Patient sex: M
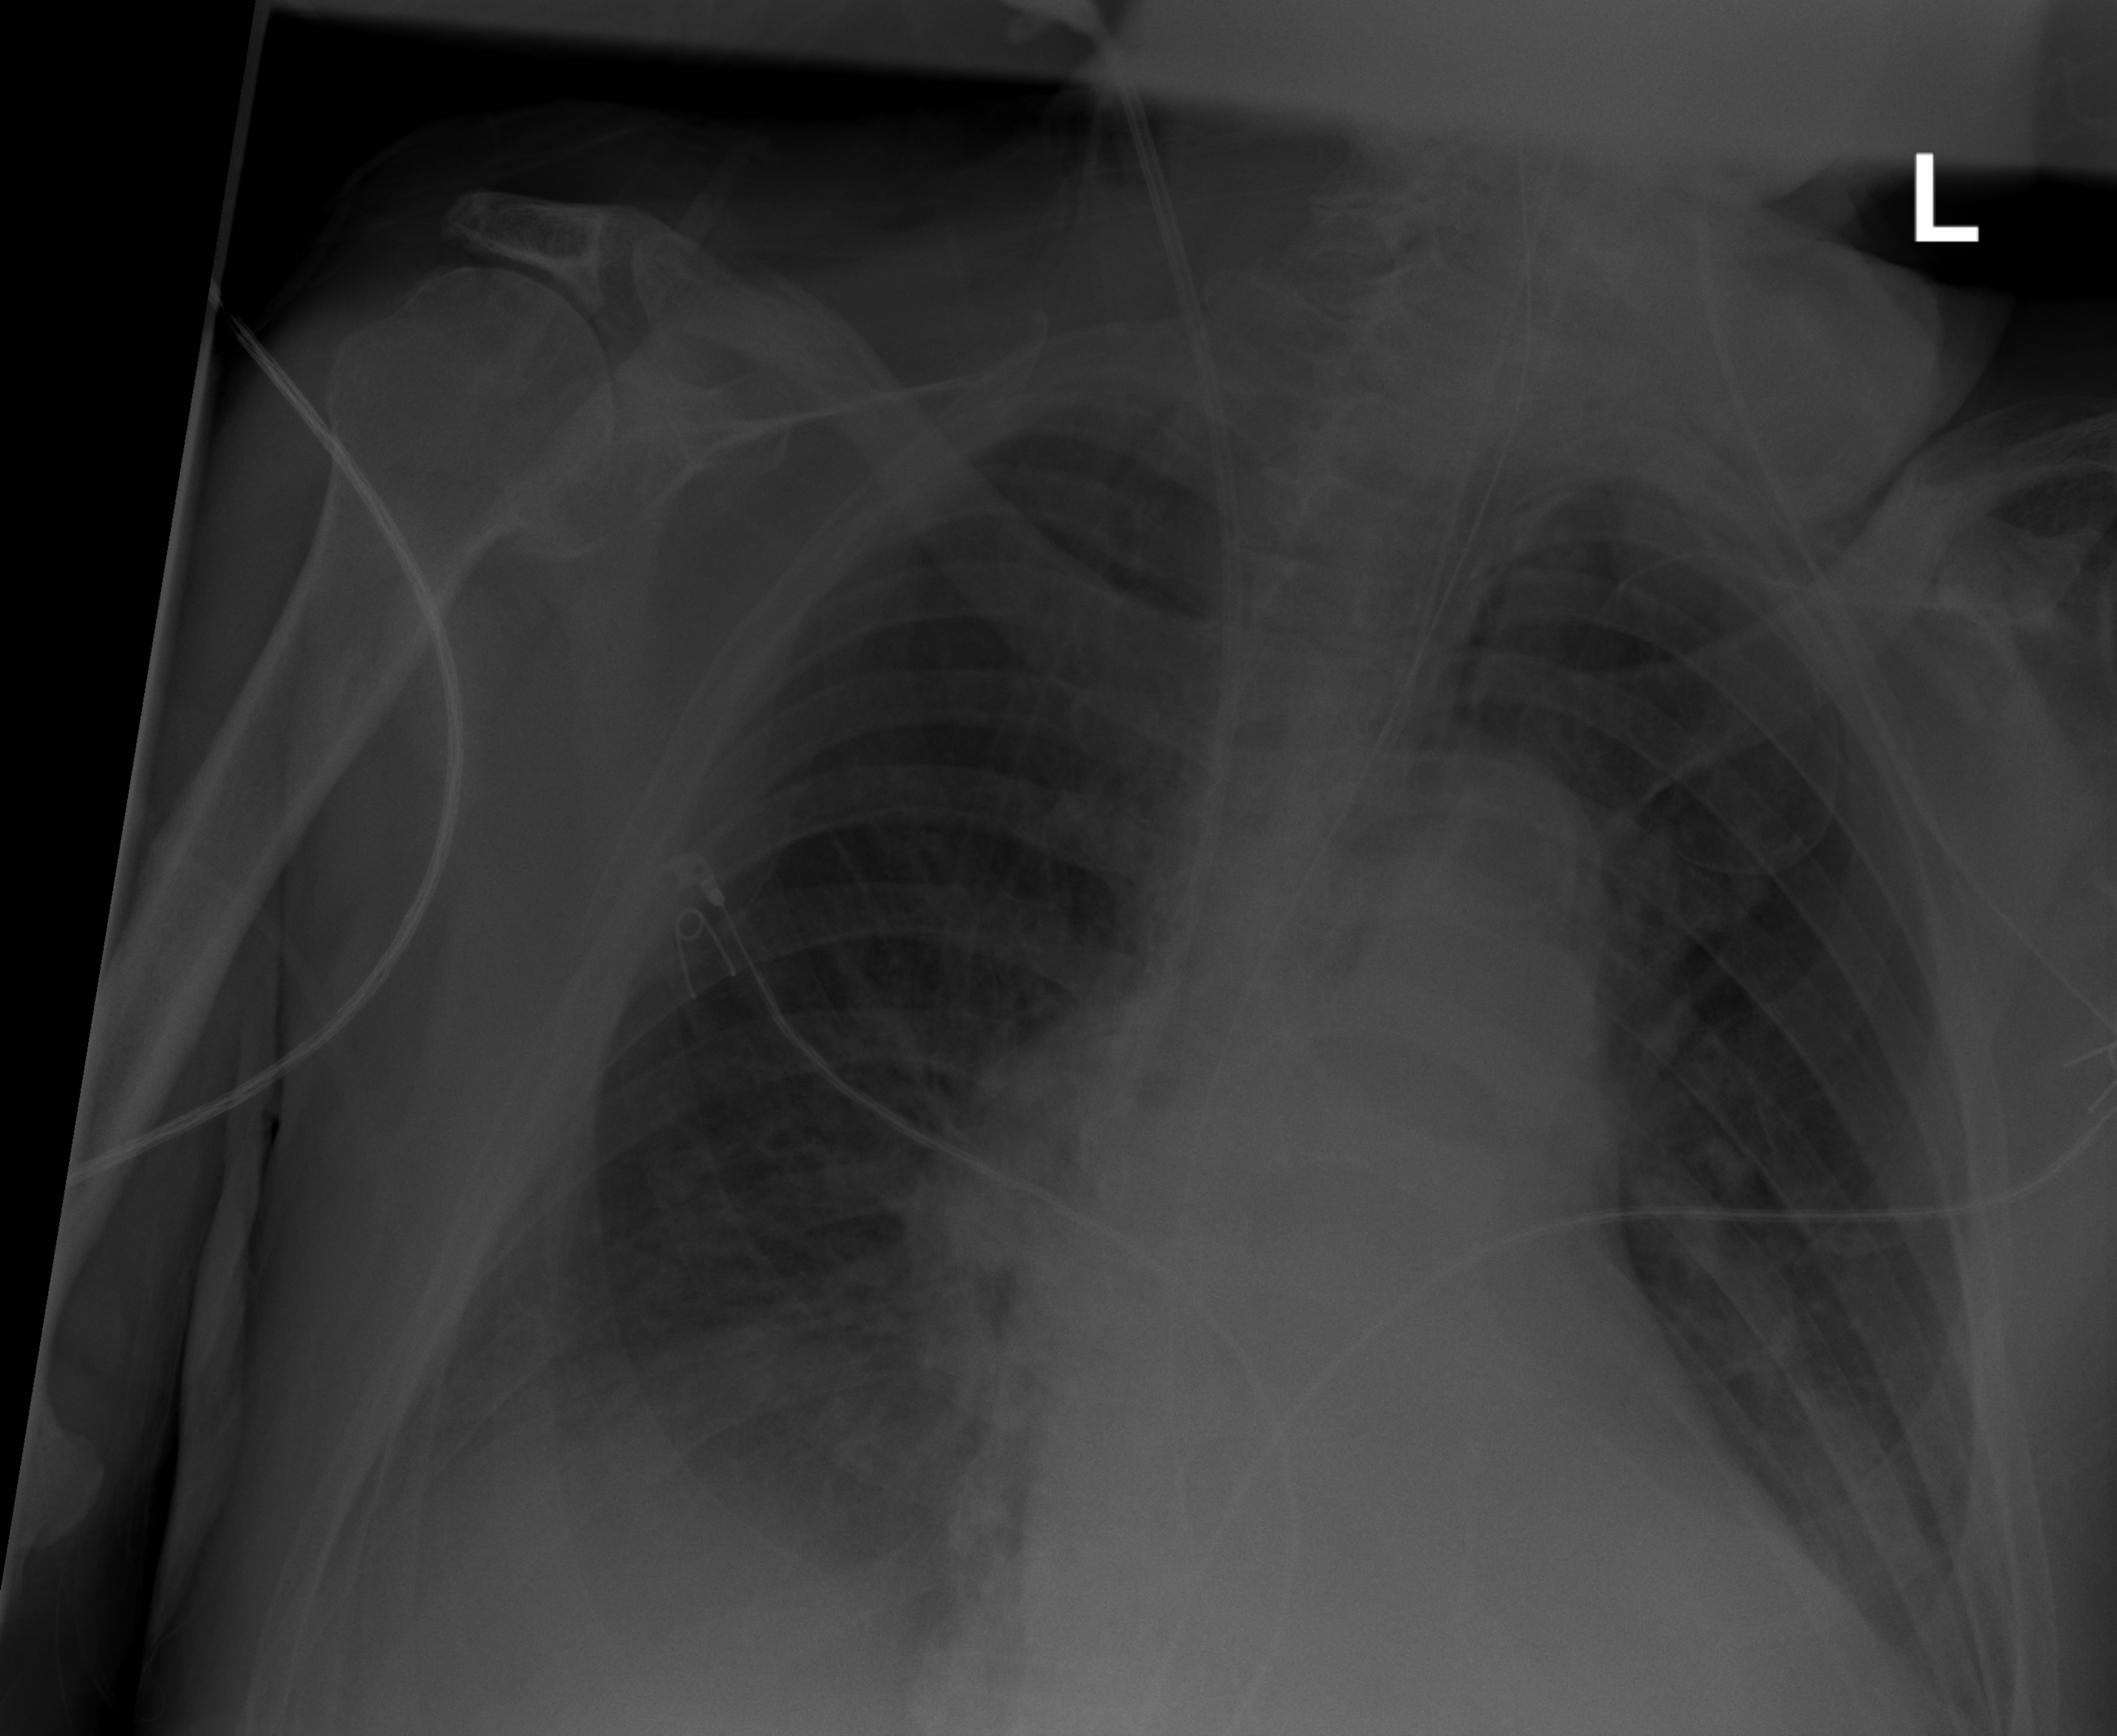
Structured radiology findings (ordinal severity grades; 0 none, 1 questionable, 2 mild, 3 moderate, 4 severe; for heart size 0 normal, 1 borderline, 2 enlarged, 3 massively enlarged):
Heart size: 2
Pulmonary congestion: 2
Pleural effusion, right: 2
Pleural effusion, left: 0
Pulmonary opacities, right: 1
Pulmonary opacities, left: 1
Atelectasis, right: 3
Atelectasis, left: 2